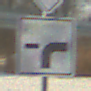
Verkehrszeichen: VerlaufVorfahrtsstrasse9
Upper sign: Vorfahrtsstrasse
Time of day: MorningAfternoon
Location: Outdoor (Suburban)
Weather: PartlyCloudy
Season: NotSpecified
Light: Natural